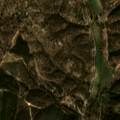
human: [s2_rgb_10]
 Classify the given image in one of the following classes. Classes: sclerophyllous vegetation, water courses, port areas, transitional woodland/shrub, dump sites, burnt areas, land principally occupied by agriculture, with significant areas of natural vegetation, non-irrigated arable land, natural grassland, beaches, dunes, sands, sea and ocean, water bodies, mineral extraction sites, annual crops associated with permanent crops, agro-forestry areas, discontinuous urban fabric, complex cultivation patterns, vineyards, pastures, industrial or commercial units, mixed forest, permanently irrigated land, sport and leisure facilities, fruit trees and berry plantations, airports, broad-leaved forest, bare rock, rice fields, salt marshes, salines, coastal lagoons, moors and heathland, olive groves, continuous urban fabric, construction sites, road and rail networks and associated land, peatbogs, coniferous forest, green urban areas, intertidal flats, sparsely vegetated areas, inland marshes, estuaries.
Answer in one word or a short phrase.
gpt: non-irrigated arable land, broad-leaved forest, mixed forest